Question: I am trying to figure out how to have a scrollable div that only shows its scrollbars when Hovered.
Example is Google Image search, in the image below you can see how the left sidebar does not appear to be scroll-able until you hover the mouse over it.
Is this possible with CSS or is Javascript required? If possible maybe a quick example how to do such a task?

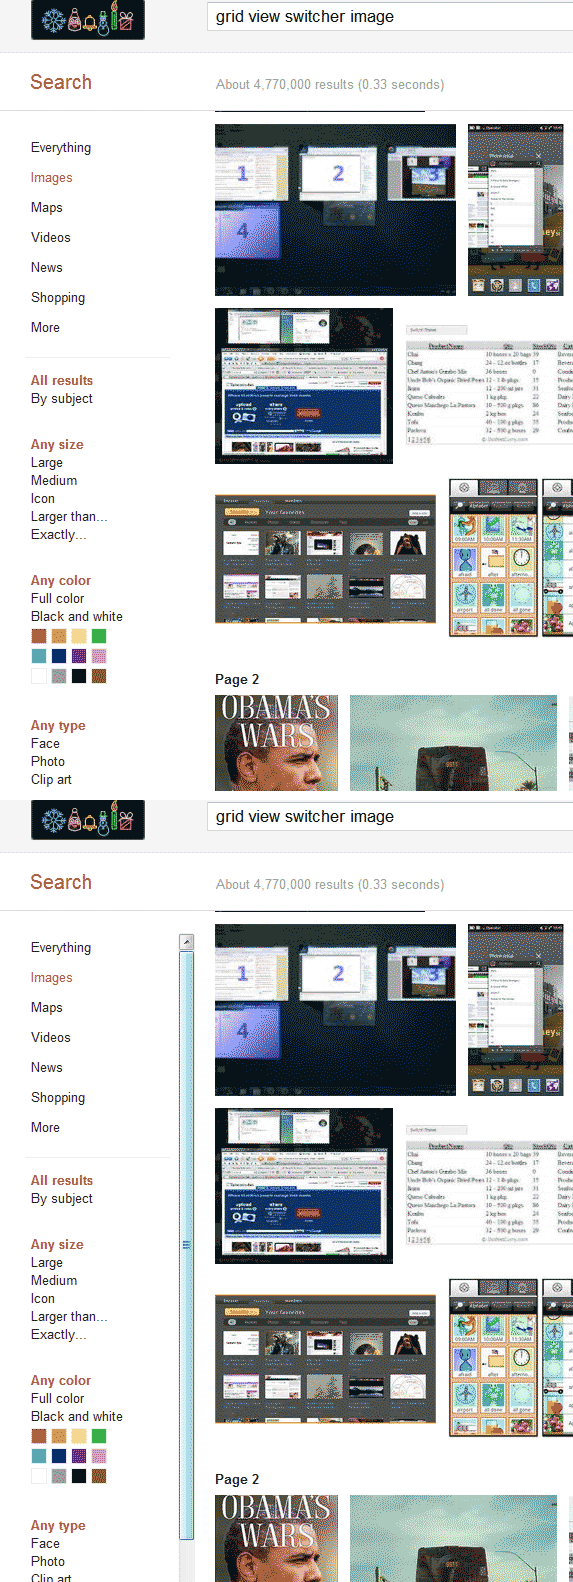
Answer: '''
div {
height: 100px;
width: 50%;
margin: 0 auto;
overflow: hidden;
}
div:hover {
overflow-y: scroll;
}
'''
'''
<div>
<p>Lorem Ipsum is simply dummy text of the printing and typesetting industry. Lorem Ipsum has been the industry's standard dummy text ever since the 1500s, when an unknown printer took a galley of type and scrambled it to make a type specimen book. It
has survived not only five centuries, but also the leap into electronic typesetting, remaining essentially unchanged. It was popularised in the 1960s with the release of Letraset sheets containing Lorem Ipsum passages, and more recently with desktop
publishing software like Aldus PageMaker including versions of Lorem Ipsum.
</p>
</div>
'''
Would something like that work?